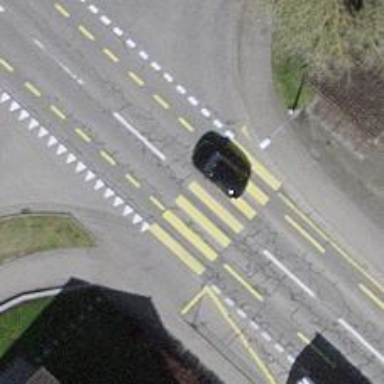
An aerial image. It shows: Pedestrian crossing with zebra markings on the footway.